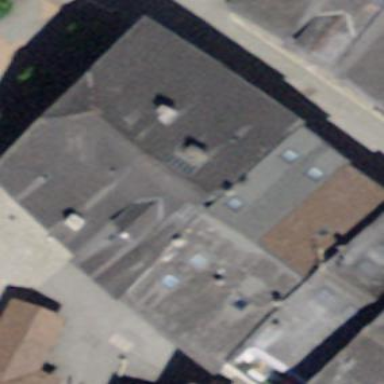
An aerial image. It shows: Terrace building.